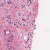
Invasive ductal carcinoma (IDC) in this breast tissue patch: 1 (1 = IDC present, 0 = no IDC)